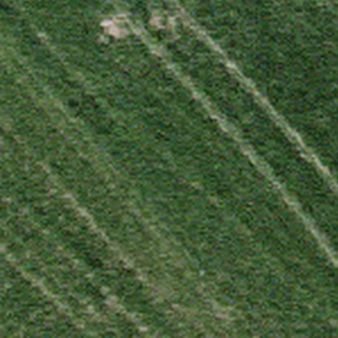
Label: other